Question: Is there a way to change the control order in Report Manager? Currently, the controls look like this:

So if I wanted to move the Export button to the far right hand side, is that possible?
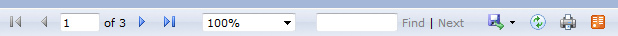
Answer: Changing the .css for this element is possible, but reordering the elements would be tricky with that. (Refer to: <URL>
MSDN provides instructions for <URL>
If you need customization to this degree, the best answer is to write your own report manager interface.